Question: I am just creating app package and got the following error

Need help how to resolve this.
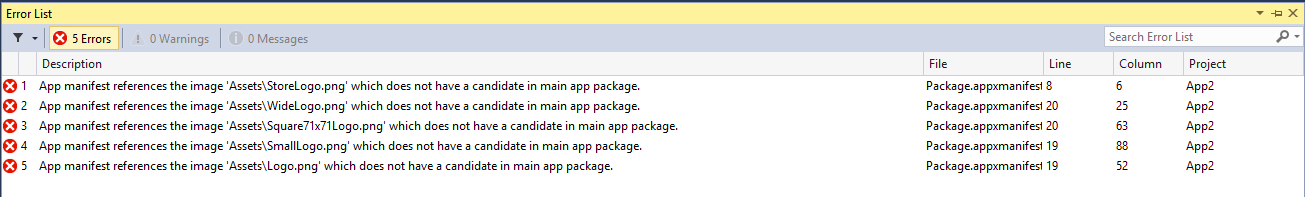
Answer: I resolved it by removing .scale-100 for your Logos name.This works for me.